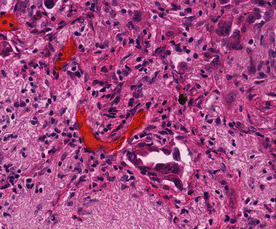
Tumor epithelial tissue: yes
Tumor-associated stroma tissue: yes
Normal tissue: no